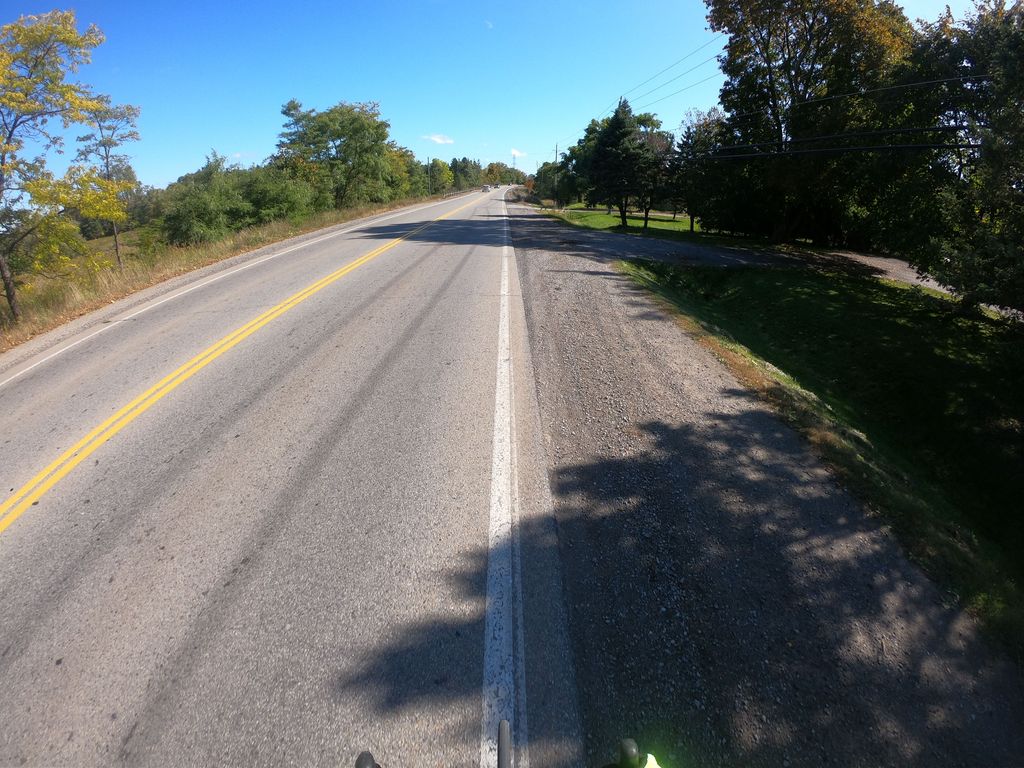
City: kitchener-waterloo